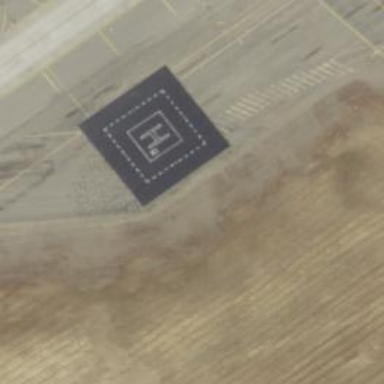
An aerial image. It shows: Image showing helipad at airport.